Question: I'm a big confused on this one. I'm trying to use a SQL statement that sums up two different records but displays both 'Makes' of each row. I currently have this statement..
'''
SELECT
tDealerships.CapShortName,
SUM(tObjective.CommitObj) AS CommitObj,
SUM(tObjective.ActualMTD) AS MTD,
SUM(tObjective.DelToday) AS DelT,
SUM(tObjective.ActualMTD)/Sum(tObjective.CommitObj) AS CommitUnit,
SUM(tObjective.CommitGrossObj) AS CommitGrossObj,
SUM(tObjective.GrossActual) AS GrossActual,
SUM(tObjective.GrossActual)/Sum(tObjective.CommitGrossObj) as CommitGross,
Sum(tObjective.ActualMTD)/Sum(tObjective.GrossActual) AS MTDPRU
FROM
tObjective, tMake, tDealerships
WHERE
tObjective.DealershipID = 10
AND NewUsed = 'New'
AND tObjective.MakeID = tMake.MakeID
AND tObjective.DealershipID = tDealerships.DealershipID
AND (tMake.Make LIKE '%BUICK%' OR tMake.Make LIKE '%GMC%')
GROUP BY
tDealerships.CapShortName
'''
which returns this..

However, I need to display the two makes that it is summing up which is Buick and GMC.
If I add the make in the statement, I must group by the make which then separates them into two row sums.. one for Buick and then one for GMC. Is there a better way or doing this? I am able to make it do what I need it to do? I have been stuck on this one for a bit now. Any suggestions/help is greatly appreciated!
EDIT: The ideal result is having 1 result with an additional column named Make that displays both Buick/GMC together.
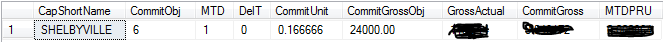
Answer: You had to hard-code the makes for the LIKE strings. Why not just hard code them in a literal for the make column?
'''
SELECT
tDealerships.CapShortName,
SUM(tObjective.CommitObj) AS CommitObj,
SUM(tObjective.ActualMTD) AS MTD,
SUM(tObjective.DelToday) AS DelT,
SUM(tObjective.ActualMTD)/Sum(tObjective.CommitObj) AS CommitUnit,
SUM(tObjective.CommitGrossObj) AS CommitGrossObj,
SUM(tObjective.GrossActual) AS GrossActual,
SUM(tObjective.GrossActual)/Sum(tObjective.CommitGrossObj) as CommitGross,
Sum(tObjective.ActualMTD)/Sum(tObjective.GrossActual) AS MTDPRU
------
'GMC/Buick' As Make
------
FROM tObjective, tMake, tDealerships
WHERE tObjective.DealershipID = 10
AND NewUsed = 'New'
AND tObjective.MakeID = tMake.MakeID
AND tObjective.DealershipID = tDealerships.DealershipID
AND (tMake.Make LIKE '%BUICK%'
OR tMake.Make LIKE '%GMC%')
GROUP BY tDealerships.CapShortName
'''